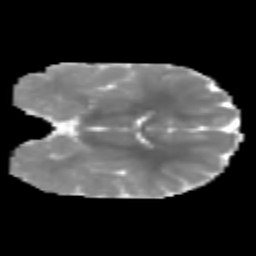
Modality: MD
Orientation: coronal
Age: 6
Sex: male
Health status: healthy